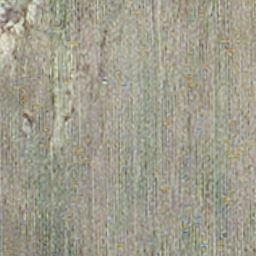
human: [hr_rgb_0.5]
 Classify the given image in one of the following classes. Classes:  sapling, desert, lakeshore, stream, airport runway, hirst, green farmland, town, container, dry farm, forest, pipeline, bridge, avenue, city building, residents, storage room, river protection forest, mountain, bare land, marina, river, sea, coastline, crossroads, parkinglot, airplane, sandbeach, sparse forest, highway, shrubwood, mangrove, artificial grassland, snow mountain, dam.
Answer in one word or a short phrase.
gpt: dry farm